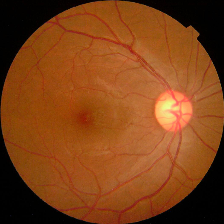
Diabetic retinopathy grade: No DR